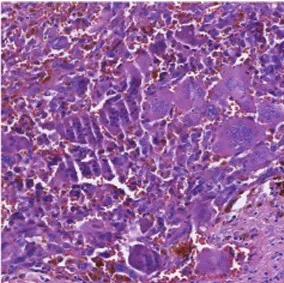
HE(x100).
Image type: pathology (immunostaining)